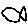
Label: fish